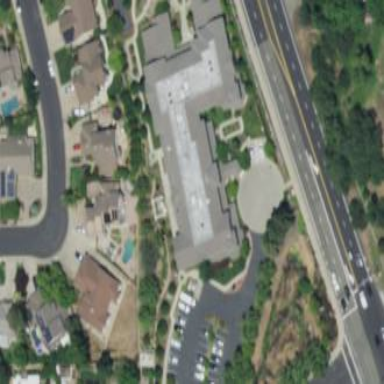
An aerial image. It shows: Nursing home building.